Field crop: maize
Growth stage: 2
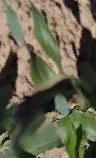
Species: maize